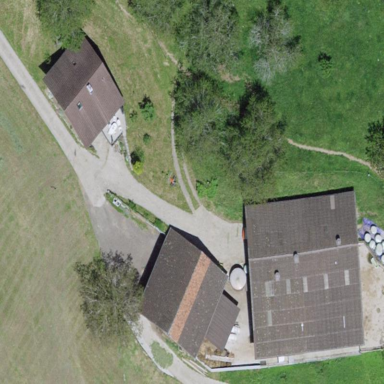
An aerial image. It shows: Farm with farmyard.